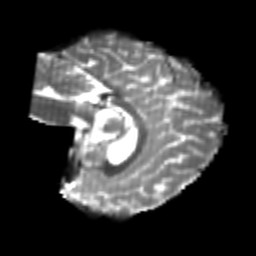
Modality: T2w
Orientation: sagittal
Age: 26
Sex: female
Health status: healthy
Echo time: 0.074 s